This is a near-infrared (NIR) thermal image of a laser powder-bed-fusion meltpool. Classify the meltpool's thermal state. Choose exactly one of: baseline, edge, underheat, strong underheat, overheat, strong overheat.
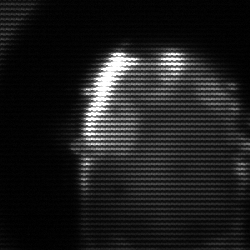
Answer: baseline